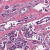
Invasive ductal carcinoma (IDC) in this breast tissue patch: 1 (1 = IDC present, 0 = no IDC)